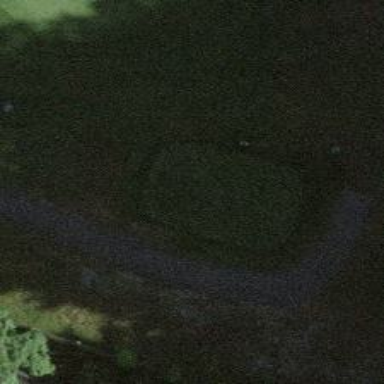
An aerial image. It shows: Golf tee.